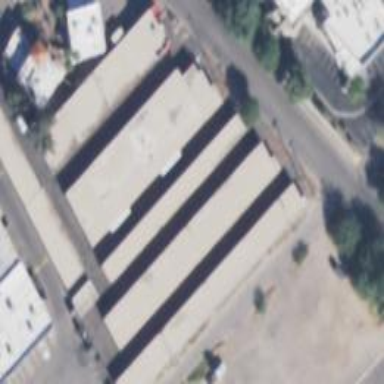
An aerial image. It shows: Building used for storage rental.